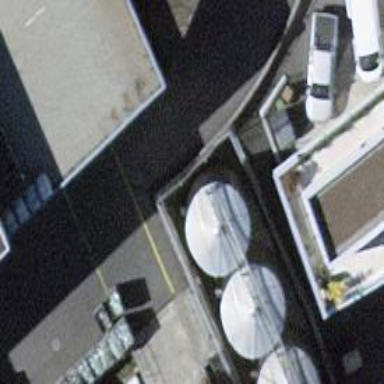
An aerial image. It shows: Storage tank with man-made structure.